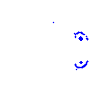
Particle: pion